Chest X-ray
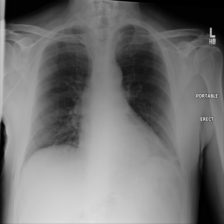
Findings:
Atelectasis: negative
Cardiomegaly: negative
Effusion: negative
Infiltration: negative
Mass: negative
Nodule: negative
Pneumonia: negative
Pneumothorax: negative
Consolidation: negative
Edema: negative
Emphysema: negative
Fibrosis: negative
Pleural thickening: negative
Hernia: negative